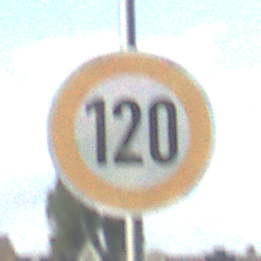
Verkehrszeichen: Geschwindigkeit120
Umgebung: Outdoor, Suburban
Tageszeit: MorningAfternoon
Wetter: PartlyCloudy
Licht: Natural
Jahreszeit: NotSpecified
Kontrast: MediumContrast